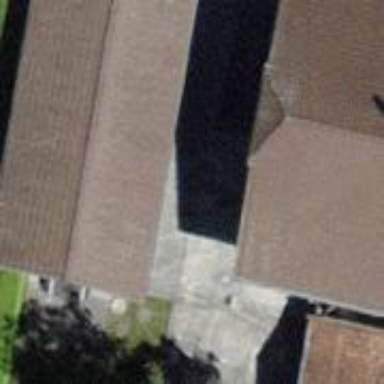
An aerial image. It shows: Garage building.